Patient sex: M
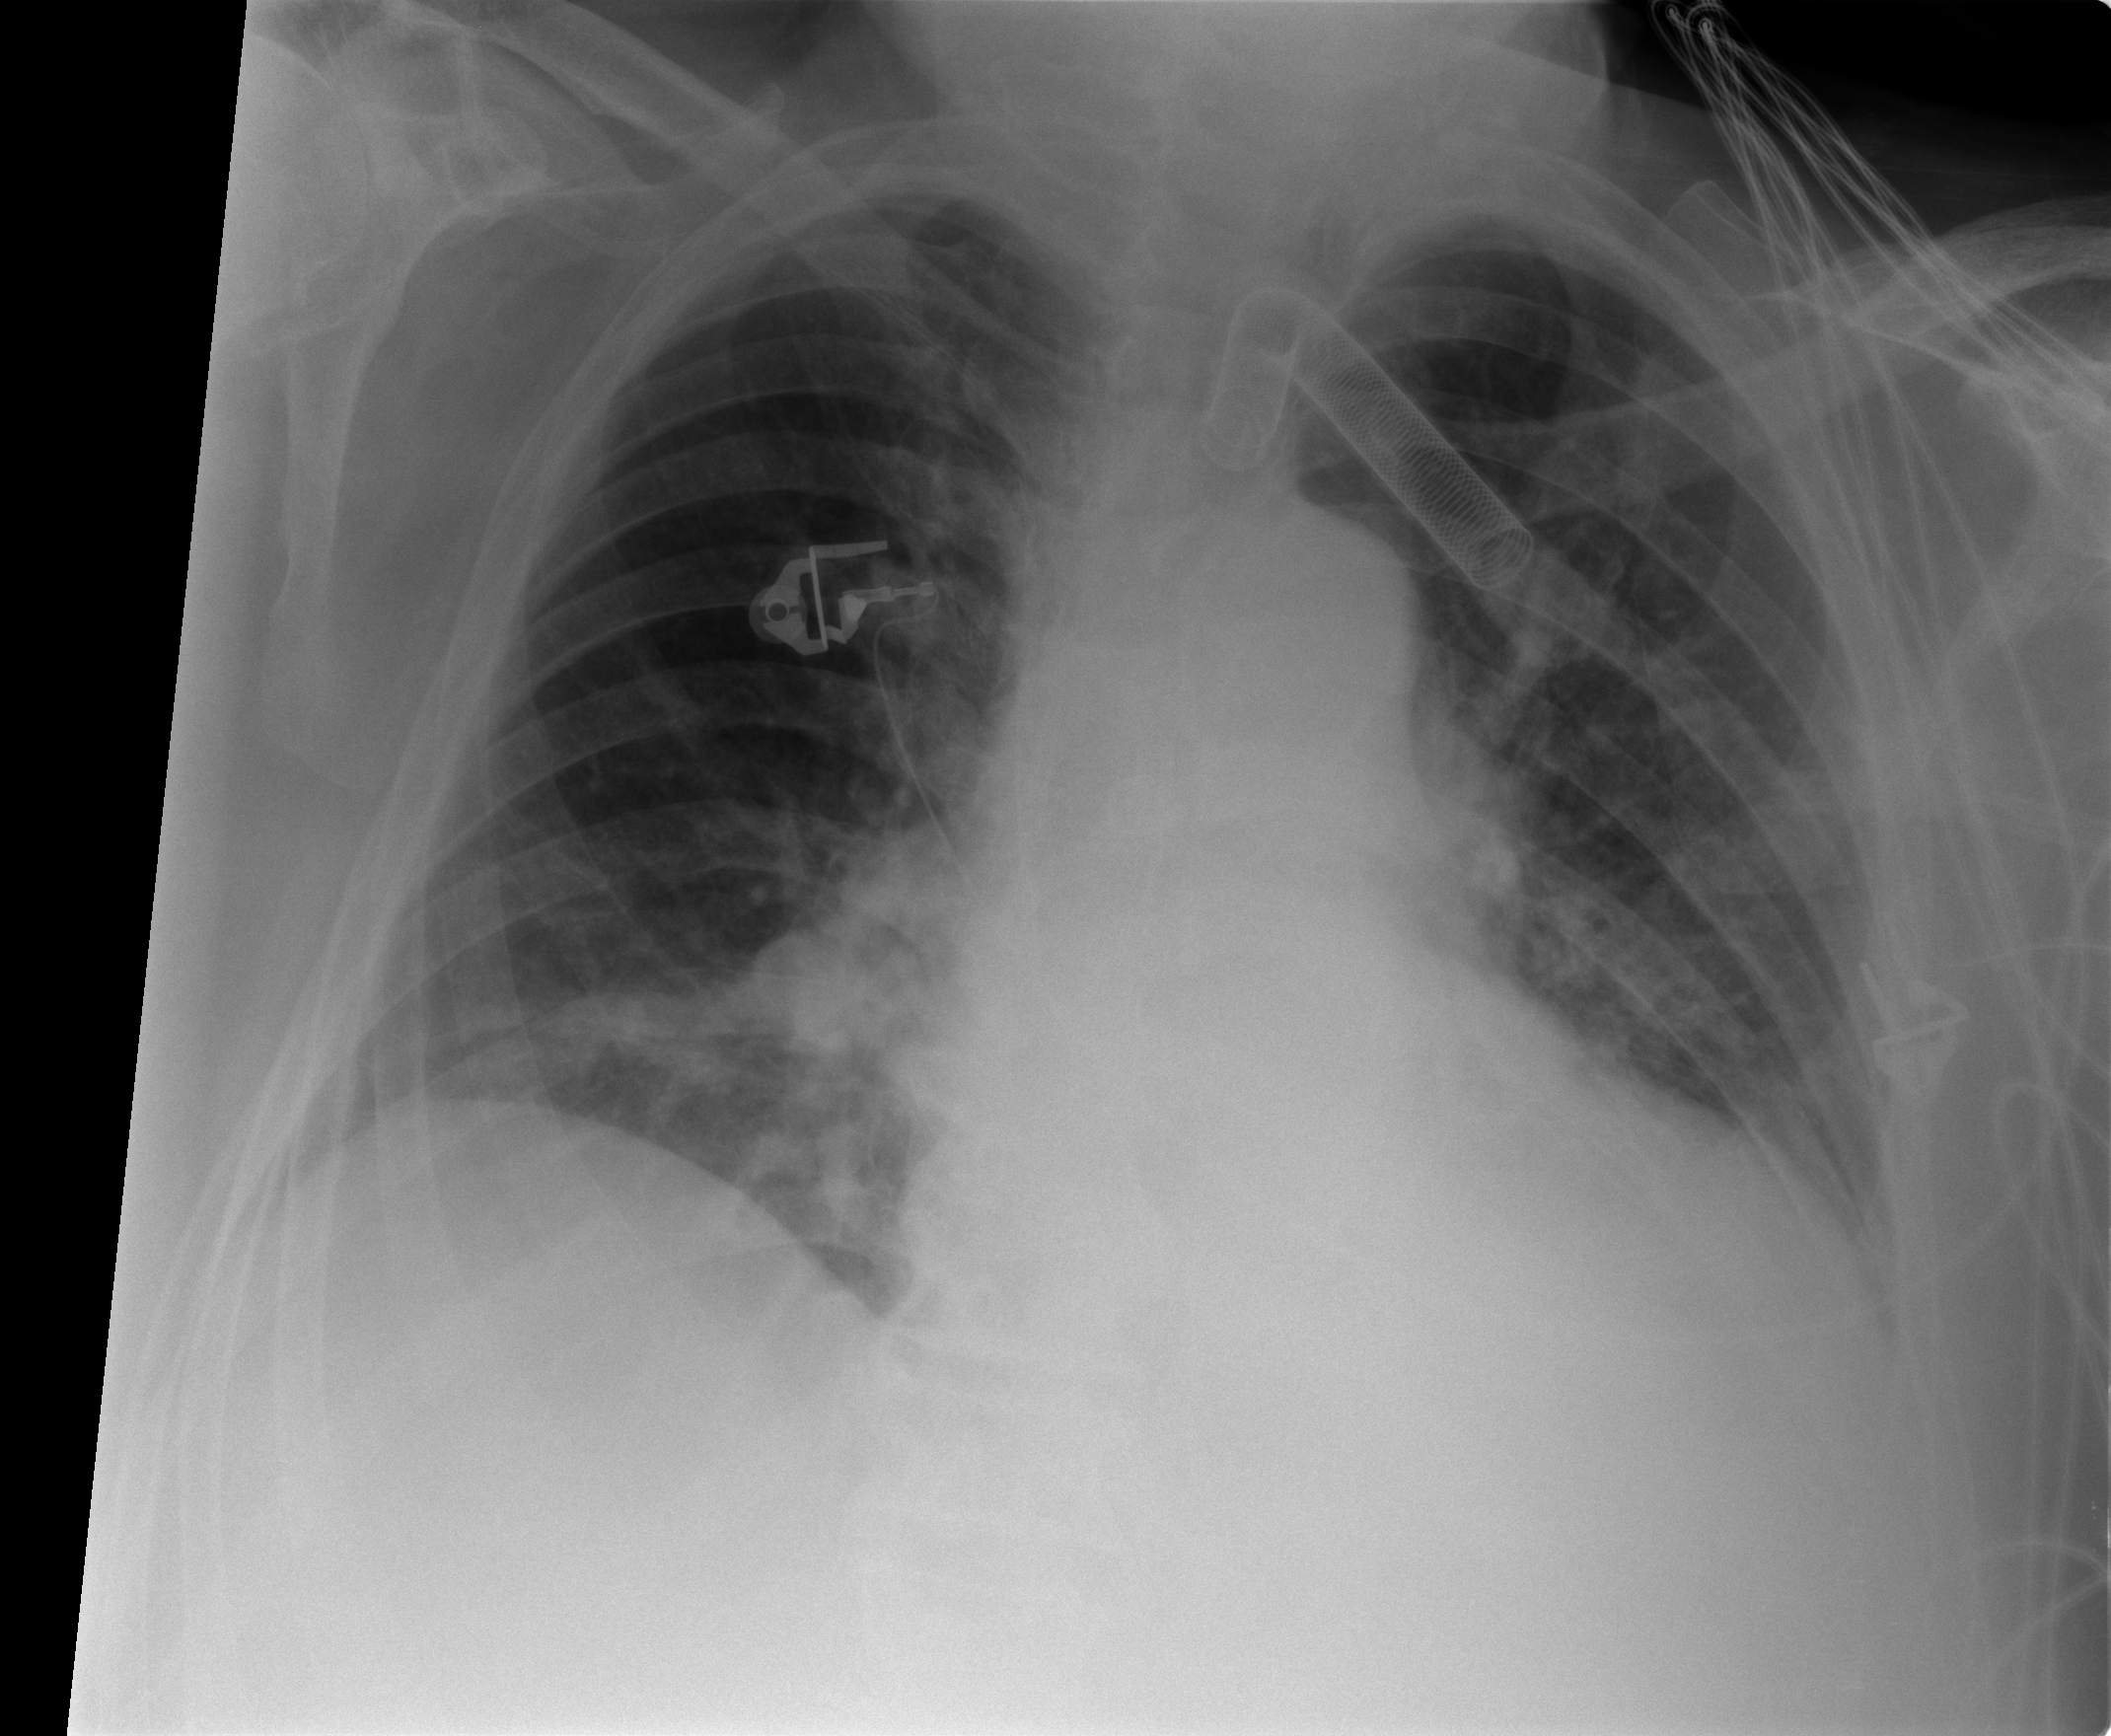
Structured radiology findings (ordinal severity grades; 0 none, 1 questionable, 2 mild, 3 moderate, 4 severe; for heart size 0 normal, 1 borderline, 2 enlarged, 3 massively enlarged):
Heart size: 2
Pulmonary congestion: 0
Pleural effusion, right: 0
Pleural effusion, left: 2
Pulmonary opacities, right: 1
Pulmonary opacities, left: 1
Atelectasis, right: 2
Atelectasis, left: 2